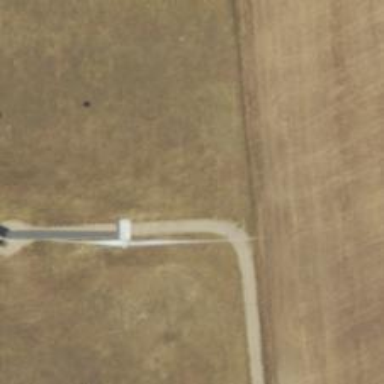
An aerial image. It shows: Road leading to wind farm area designated for service vehicles.